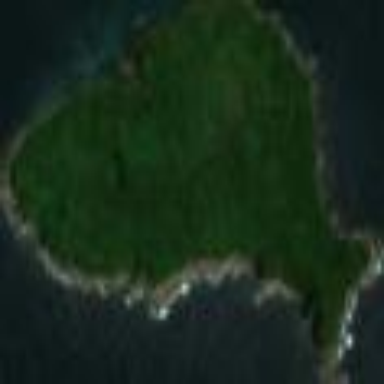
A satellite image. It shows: Islet along the natural coastline.